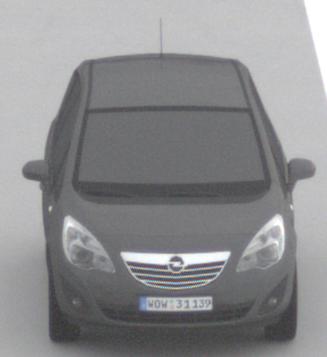
Make: Opel
Model: Meriva 1.4
Detailed model: Meriva (B)
Model produced from: 2010/05
Model produced until: 2013/11
Doors: 5
Color: gray
Road condition: dry road
Daytime: morning or afternoon
Contrast: low contrast